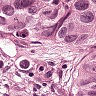
Metastatic tissue present: yes